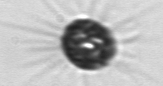
Label: Corethron_hystrix